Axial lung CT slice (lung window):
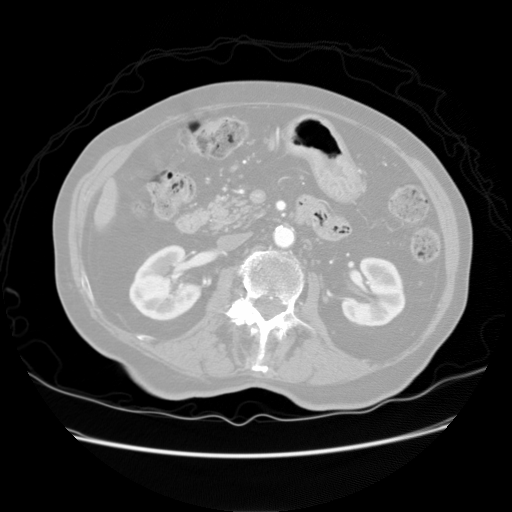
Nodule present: no